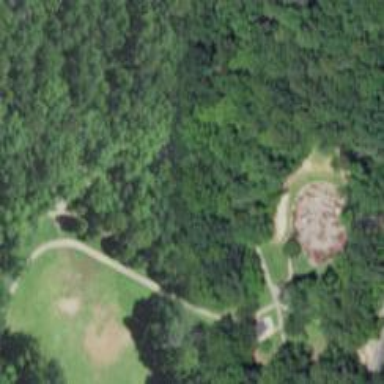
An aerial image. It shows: Disc golf course for leisure activity.